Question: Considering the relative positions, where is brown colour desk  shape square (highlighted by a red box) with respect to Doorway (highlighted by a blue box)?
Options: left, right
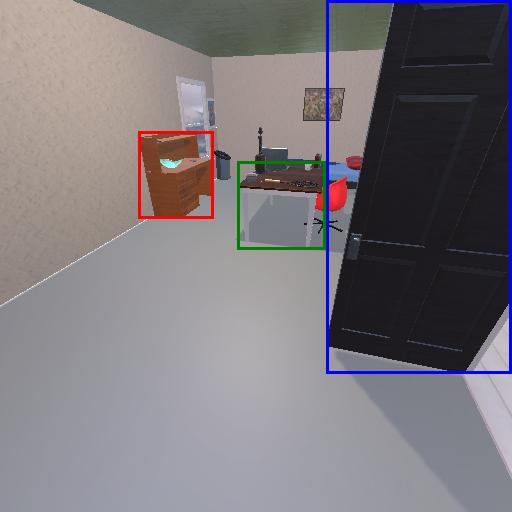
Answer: left